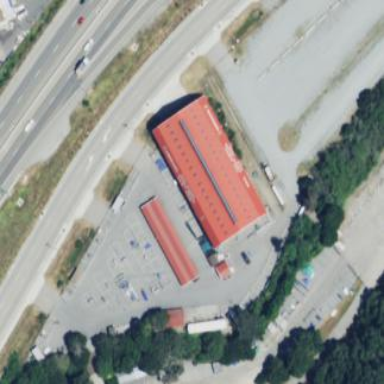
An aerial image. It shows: Red barn that serves as marketplace.